Question: I see that most of big websites are returning javascript objects instead of pure HTML output, and renders it client side.
What are the advantages of using this approach? (and I think they are when used by Google, FB and others).
I think that one of the advantages is that it doesn't "freezes" the browser when inserting new html into the page. <URL>
Also is it easy to transfer / process it if you have a good javascript API.
Do you know others?

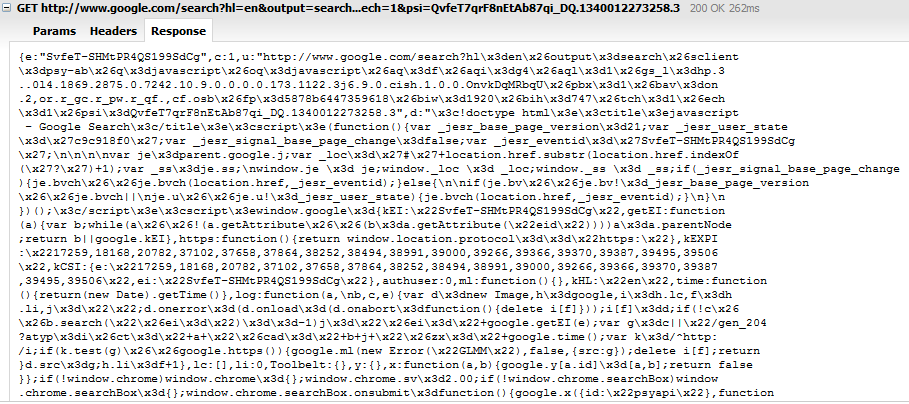
Answer: That is the <URL>.
JSON is:
- - -
> instead of pure HTML output
The particular example you give has embedded HTML. Presumably the request is for more then a single piece of content to insert into a single part of the page.